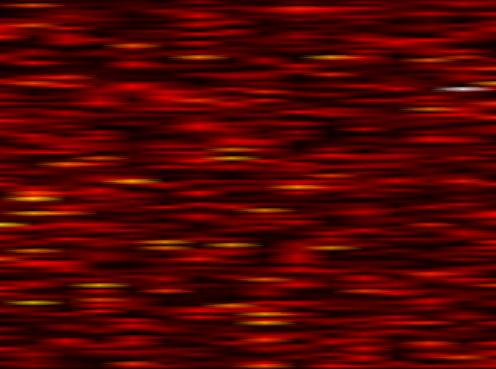
Label: FOFDM